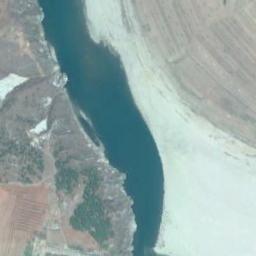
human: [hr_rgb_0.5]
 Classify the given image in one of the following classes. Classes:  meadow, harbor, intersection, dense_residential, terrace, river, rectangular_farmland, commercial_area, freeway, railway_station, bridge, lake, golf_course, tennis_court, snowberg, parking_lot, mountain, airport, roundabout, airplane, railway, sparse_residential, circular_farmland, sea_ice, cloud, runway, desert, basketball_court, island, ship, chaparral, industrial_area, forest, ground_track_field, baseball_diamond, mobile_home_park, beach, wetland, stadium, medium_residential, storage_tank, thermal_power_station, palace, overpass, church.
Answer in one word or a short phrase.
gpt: river